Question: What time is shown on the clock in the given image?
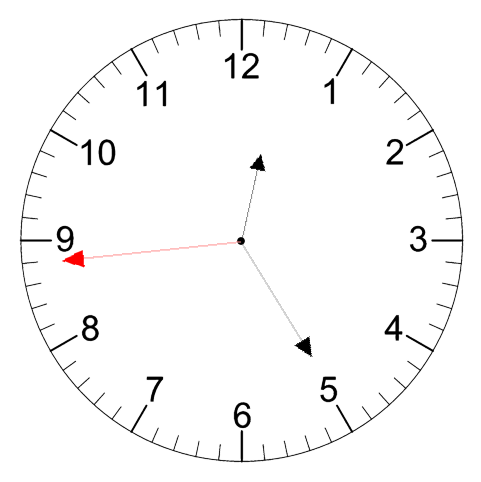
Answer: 12:24:44